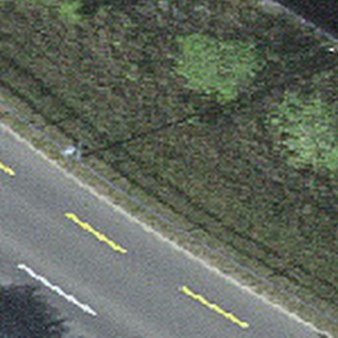
Label: other